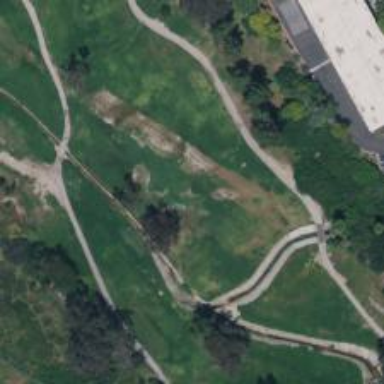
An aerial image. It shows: View of golf hole.